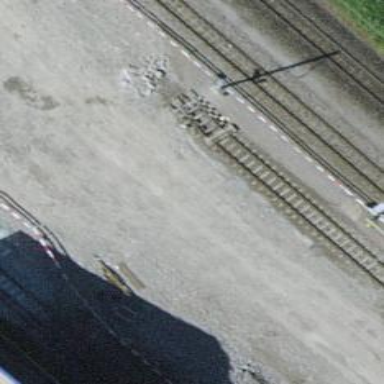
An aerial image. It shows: Railway buffer stop.